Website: apple
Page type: billing-address
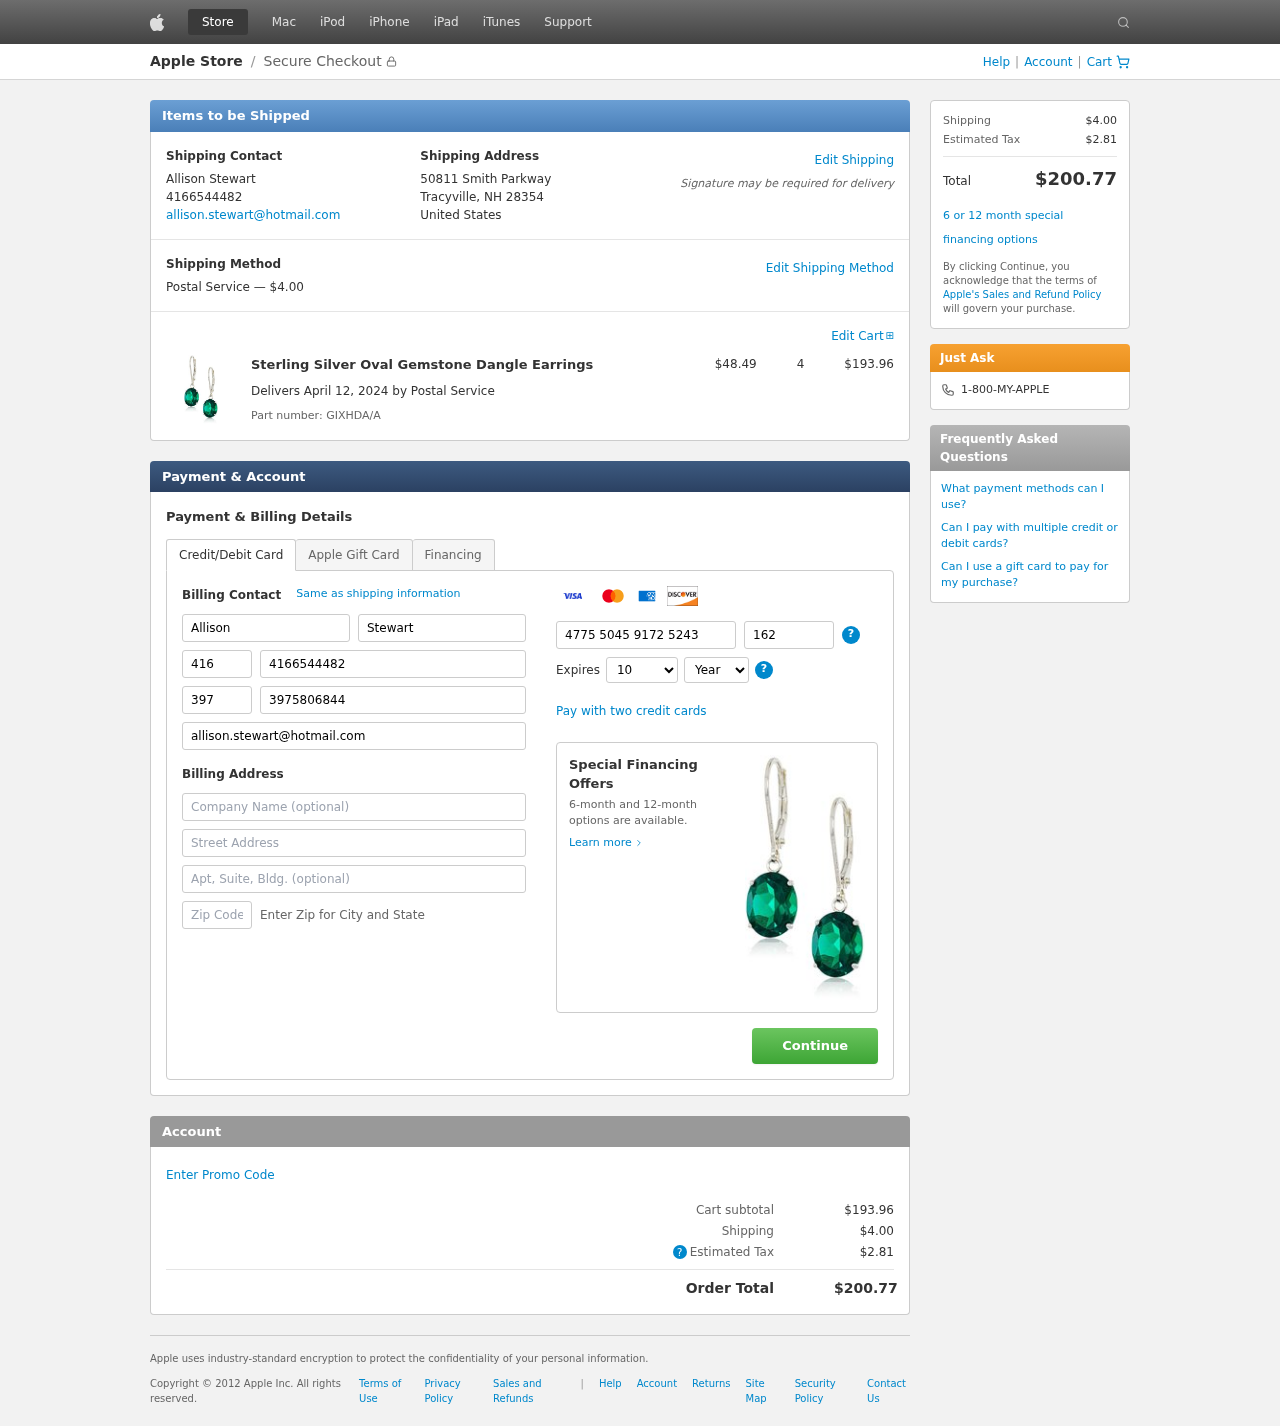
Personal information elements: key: PII_CARD_CVV
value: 162
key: PII_CARD_EXPIRY_MONTH
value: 10
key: PII_CARD_EXPIRY_YEAR
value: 29
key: PII_CARD_NUMBER
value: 4775 5045 9172 5243
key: PII_CITY_STATE_ZIP
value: Tracyville, NH 28354
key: PII_COUNTRY
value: United States
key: PII_EMAIL
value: allison.stewart@hotmail.com
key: PII_FIRSTNAME
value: Allison
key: PII_FULLNAME
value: Allison Stewart
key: PII_LASTNAME
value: Stewart
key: PII_PHONE
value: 4166544482
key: PII_PHONE_ALT
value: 3975806844
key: PII_PHONE_ALT_AREA
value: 397
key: PII_PHONE_AREA
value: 416
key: PII_STREET
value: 50811 Smith Parkway
Product elements: key: PRODUCT1_NAME
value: Sterling Silver Oval Gemstone Dangle Earrings
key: PRODUCT1_PRICE
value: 48.49
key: PRODUCT1_QUANTITY
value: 4
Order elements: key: ORDER_SHIPPING_COST
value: $4.00
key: ORDER_SUBTOTAL
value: $193.96
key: ORDER_DELIVERY_DATE
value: April 12, 2024
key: ORDER_PART_NUMBER
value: GIXHDA/A
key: ORDER_TAX
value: $2.81
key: ORDER_TOTAL
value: $200.77